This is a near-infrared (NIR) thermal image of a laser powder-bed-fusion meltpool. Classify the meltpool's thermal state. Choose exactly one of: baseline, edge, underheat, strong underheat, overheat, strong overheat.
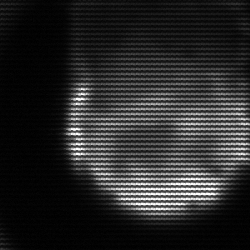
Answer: edge